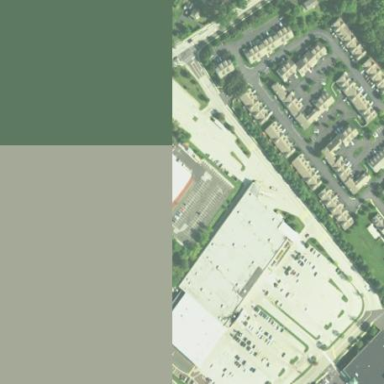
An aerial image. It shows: Retail building housing department store.